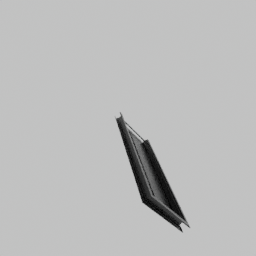
Label: architecture